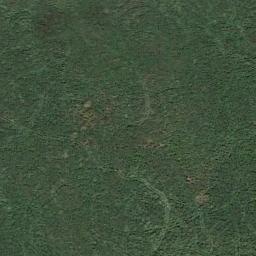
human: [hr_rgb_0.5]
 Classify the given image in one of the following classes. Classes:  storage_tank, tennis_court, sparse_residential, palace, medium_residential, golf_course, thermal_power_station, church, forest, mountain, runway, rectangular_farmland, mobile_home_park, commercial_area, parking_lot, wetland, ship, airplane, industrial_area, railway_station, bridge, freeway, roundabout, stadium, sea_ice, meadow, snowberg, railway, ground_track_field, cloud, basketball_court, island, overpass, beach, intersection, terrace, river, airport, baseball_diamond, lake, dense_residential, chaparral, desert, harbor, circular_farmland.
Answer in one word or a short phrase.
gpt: meadow